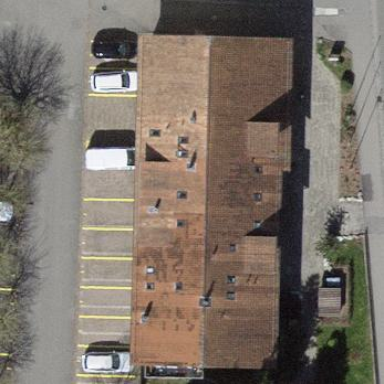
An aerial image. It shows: Retail building.